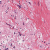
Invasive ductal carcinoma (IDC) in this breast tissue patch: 0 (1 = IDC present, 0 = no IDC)